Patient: sex F, age 56
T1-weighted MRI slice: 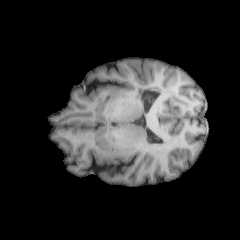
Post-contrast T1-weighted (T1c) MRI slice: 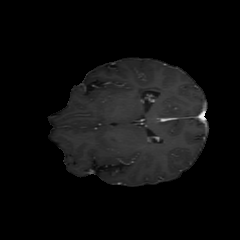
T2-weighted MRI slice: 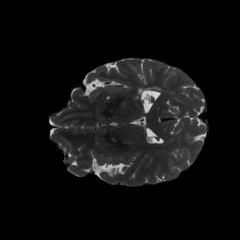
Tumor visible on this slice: no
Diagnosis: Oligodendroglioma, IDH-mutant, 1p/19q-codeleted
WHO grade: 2